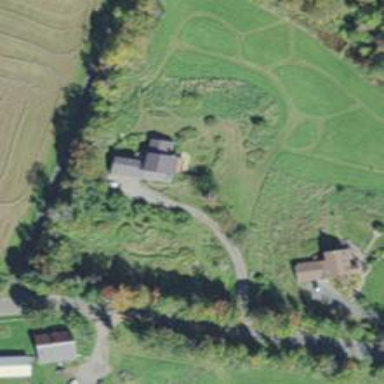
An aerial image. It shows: Simple house.